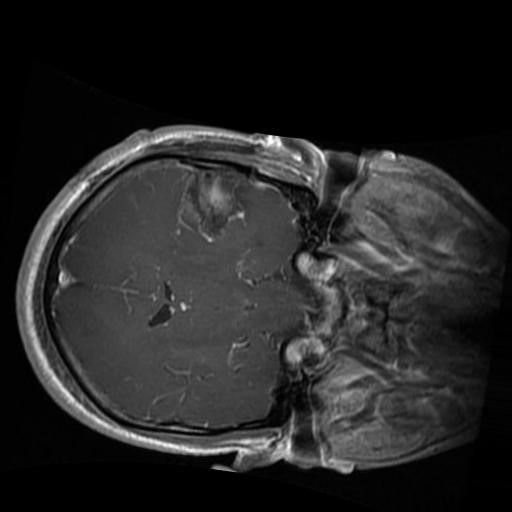
Label: brain_glioma